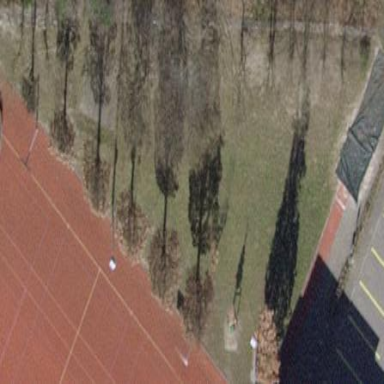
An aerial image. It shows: Playground with grass surface. The playground has play theme.